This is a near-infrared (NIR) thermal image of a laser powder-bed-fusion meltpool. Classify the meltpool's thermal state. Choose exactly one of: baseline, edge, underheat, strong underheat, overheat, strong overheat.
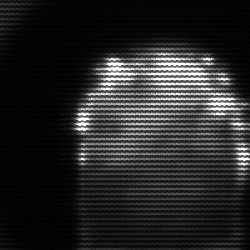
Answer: baseline